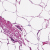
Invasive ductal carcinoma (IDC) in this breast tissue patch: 0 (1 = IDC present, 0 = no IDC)